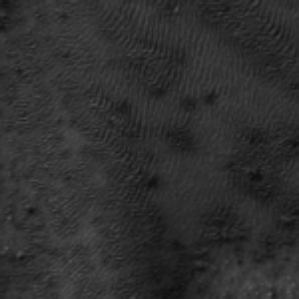
Label: frost